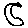
Label: moon